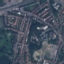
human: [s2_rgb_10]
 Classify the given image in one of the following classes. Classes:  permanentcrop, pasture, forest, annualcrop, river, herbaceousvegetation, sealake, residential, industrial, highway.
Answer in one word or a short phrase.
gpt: Residential